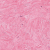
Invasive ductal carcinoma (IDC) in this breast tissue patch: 0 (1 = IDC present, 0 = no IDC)